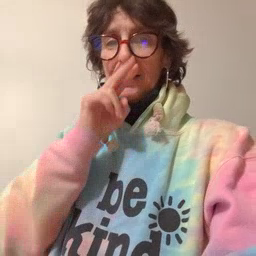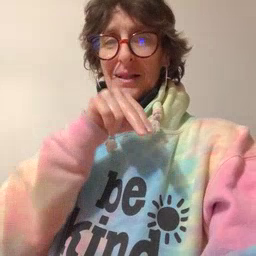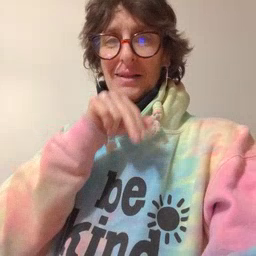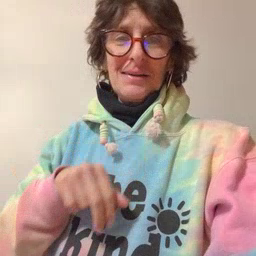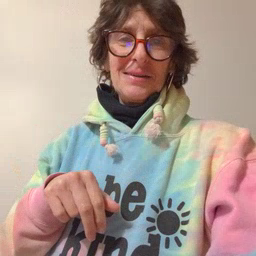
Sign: tongue